Question: Im struggling to add additional fragments to a Tabbed Menu Navigation in my Android App. I've used the default 'Scrollable Tabs + Swipe' provided by ADT.
'''
package com.example.universitybudget_v2_1;
import java.util.Locale;
import com.example.universitybudget_v2.R;
import android.os.Bundle;
import android.support.v4.app.Fragment;
import android.support.v4.app.FragmentActivity;
import android.support.v4.app.FragmentManager;
import android.support.v4.app.FragmentPagerAdapter;
import android.support.v4.app.NavUtils;
import android.support.v4.view.ViewPager;
import android.view.Gravity;
import android.view.LayoutInflater;
import android.view.Menu;
import android.view.MenuItem;
import android.view.View;
import android.view.ViewGroup;
import android.widget.TextView;
public class MainMenu extends FragmentActivity {
/**
* The {@link android.support.v4.view.PagerAdapter} that will provide
* fragments for each of the sections. We use a
* {@link android.support.v4.app.FragmentPagerAdapter} derivative, which
* will keep every loaded fragment in memory. If this becomes too memory
* intensive, it may be best to switch to a
* {@link android.support.v4.app.FragmentStatePagerAdapter}.
*/
SectionsPagerAdapter mSectionsPagerAdapter;
/**
* The {@link ViewPager} that will host the section contents.
*/
ViewPager mViewPager;
@Override
protected void onCreate(Bundle savedInstanceState) {
super.onCreate(savedInstanceState);
setContentView(R.layout.activity_main_menu);
// Create the adapter that will return a fragment for each of the three
// primary sections of the app.
mSectionsPagerAdapter = new SectionsPagerAdapter(
getSupportFragmentManager());
// Set up the ViewPager with the sections adapter.
mViewPager = (ViewPager) findViewById(R.id.pager);
mViewPager.setAdapter(mSectionsPagerAdapter);
}
@Override
public boolean onCreateOptionsMenu(Menu menu) {
// Inflate the menu; this adds items to the action bar if it is present.
getMenuInflater().inflate(R.menu.main_menu, menu);
return true;
}
/**
* A {@link FragmentPagerAdapter} that returns a fragment corresponding to
* one of the sections/tabs/pages.
*/
public class SectionsPagerAdapter extends FragmentPagerAdapter {
public SectionsPagerAdapter(FragmentManager fm) {
super(fm);
}
@Override
public Fragment getItem(int position) {
// getItem is called to instantiate the fragment for the given page.
// Return a DummySectionFragment (defined as a static inner class
// below) with the page number as its lone argument.
Fragment fragment = new DummySectionFragment();
Bundle args = new Bundle();
args.putInt(DummySectionFragment.ARG_SECTION_NUMBER, position + 1);
fragment.setArguments(args);
return fragment;
}
@Override
public int getCount() {
// Show 3 total pages.
return 3;
}
@Override
public CharSequence getPageTitle(int position) {
Locale l = Locale.getDefault();
switch (position) {
case 0:
return getString(R.string.title_section1).toUpperCase(l);
case 1:
return getString(R.string.title_section2).toUpperCase(l);
case 2:
return getString(R.string.title_section3).toUpperCase(l);
}
return null;
}
}
/**
* A dummy fragment representing a section of the app, but that simply
* displays dummy text.
*/
public static class DummySectionFragment extends Fragment {
/**
* The fragment argument representing the section number for this
* fragment.
*/
public static final String ARG_SECTION_NUMBER = "section_number";
public DummySectionFragment() {
}
@Override
public View onCreateView(LayoutInflater inflater, ViewGroup container, Bundle savedInstanceState) {
View rootView = inflater.inflate(R.layout.fragment_1, container, false);
TextView dummyTextView = (TextView) rootView.findViewById(R.id.section_label);
dummyTextView.setText(Integer.toString(getArguments().getInt(ARG_SECTION_NUMBER)));
return rootView;
}
}
}
'''
'''
<android.support.v4.view.ViewPager xmlns:android="http://schemas.android.com/apk/res/android"
xmlns:tools="http://schemas.android.com/tools"
android:id="@+id/pager"
android:layout_width="match_parent"
android:layout_height="match_parent"
tools:context=".MainMenu"
android:background="#398940">
<!--
This title strip will display the currently visible page title, as well as the page
titles for adjacent pages.
-->
<android.support.v4.view.PagerTitleStrip
android:id="@+id/pager_title_strip"
android:layout_width="match_parent"
android:layout_height="wrap_content"
android:layout_gravity="top"
android:background="#33b5e5"
android:paddingBottom="4dp"
android:paddingTop="4dp"
android:textColor="#fff" />
</android.support.v4.view.ViewPager>
'''
'''
<RelativeLayout xmlns:android="http://schemas.android.com/apk/res/android"
xmlns:tools="http://schemas.android.com/tools"
android:layout_width="match_parent"
android:layout_height="match_parent"
android:paddingBottom="@dimen/activity_vertical_margin"
android:paddingLeft="@dimen/activity_horizontal_margin"
android:paddingRight="@dimen/activity_horizontal_margin"
android:paddingTop="@dimen/activity_vertical_margin"
tools:context=".MainMenu$DummySectionFragment"
android:background="#398940">
<TextView
android:id="@+id/section_label"
android:layout_width="wrap_content"
android:layout_height="wrap_content" />
<TextView
android:id="@+id/textView2"
android:layout_width="wrap_content"
android:layout_height="wrap_content"
android:layout_below="@+id/section_label"
android:layout_centerHorizontal="true"
android:text="@string/celebrate"
android:textAppearance="?android:attr/textAppearanceLarge" />
</RelativeLayout>
'''
'''
<RelativeLayout xmlns:android="http://schemas.android.com/apk/res/android"
xmlns:tools="http://schemas.android.com/tools"
android:layout_width="match_parent"
android:layout_height="match_parent"
android:paddingBottom="@dimen/activity_vertical_margin"
android:paddingLeft="@dimen/activity_horizontal_margin"
android:paddingRight="@dimen/activity_horizontal_margin"
android:paddingTop="@dimen/activity_vertical_margin"
tools:context=".MainMenu$DummySectionFragment"
android:background="#398940">
<TextView
android:id="@+id/section_label"
android:layout_width="wrap_content"
android:layout_height="wrap_content" />
<TextView
android:id="@+id/textView2"
android:layout_width="wrap_content"
android:layout_height="wrap_content"
android:layout_below="@+id/section_label"
android:layout_centerHorizontal="true"
android:text="@string/celebrate2"
android:textAppearance="?android:attr/textAppearanceLarge" />
</RelativeLayout>
'''
My Question is how do I add fragment_2.xml to the slidable tabs menu? I've looked around but most of the examples use 'ActionBarSherlock' which I don't feel the necessity to use to make a working slidable menu and would rather stay with the android default options.
Currently this is all that is=t shows -

I want different sections to display different fragments, your help would be much appreciated! thanks in advance :)
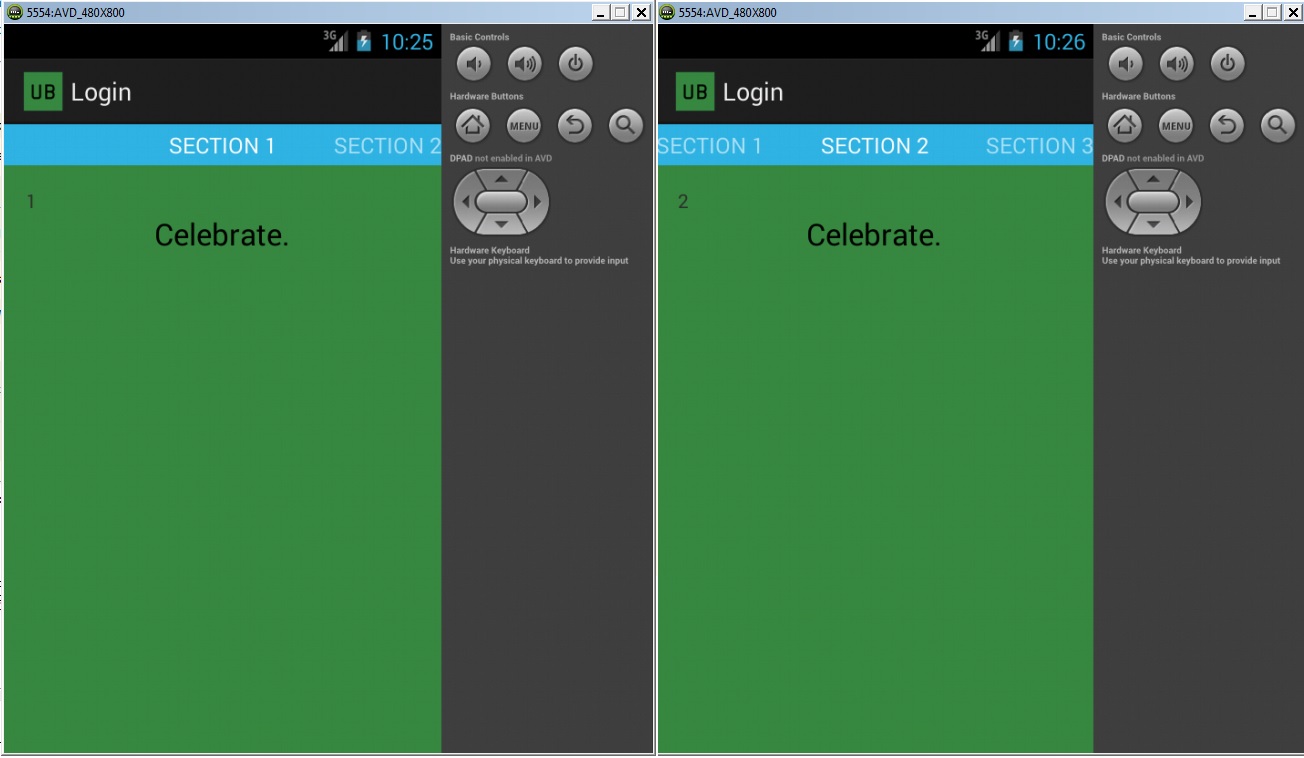
Answer: 'SectionsPagerAdapter.getItem' controls which Fragment is retrieved for each page:
'''
@Override
public Fragment getItem(int position) {
switch (position) {
case 0:
return getFragment1Instance();
case 1:
return getFragment2Instance();
// etc
}
}
'''